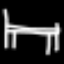
Label: bed